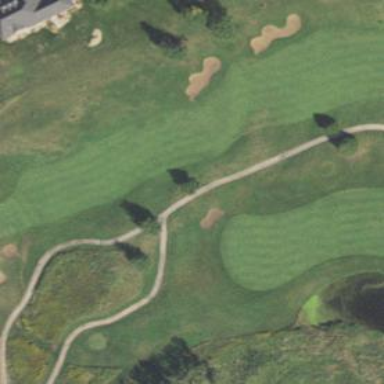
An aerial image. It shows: Golf fairway surrounded by grass.